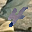
Label: 4